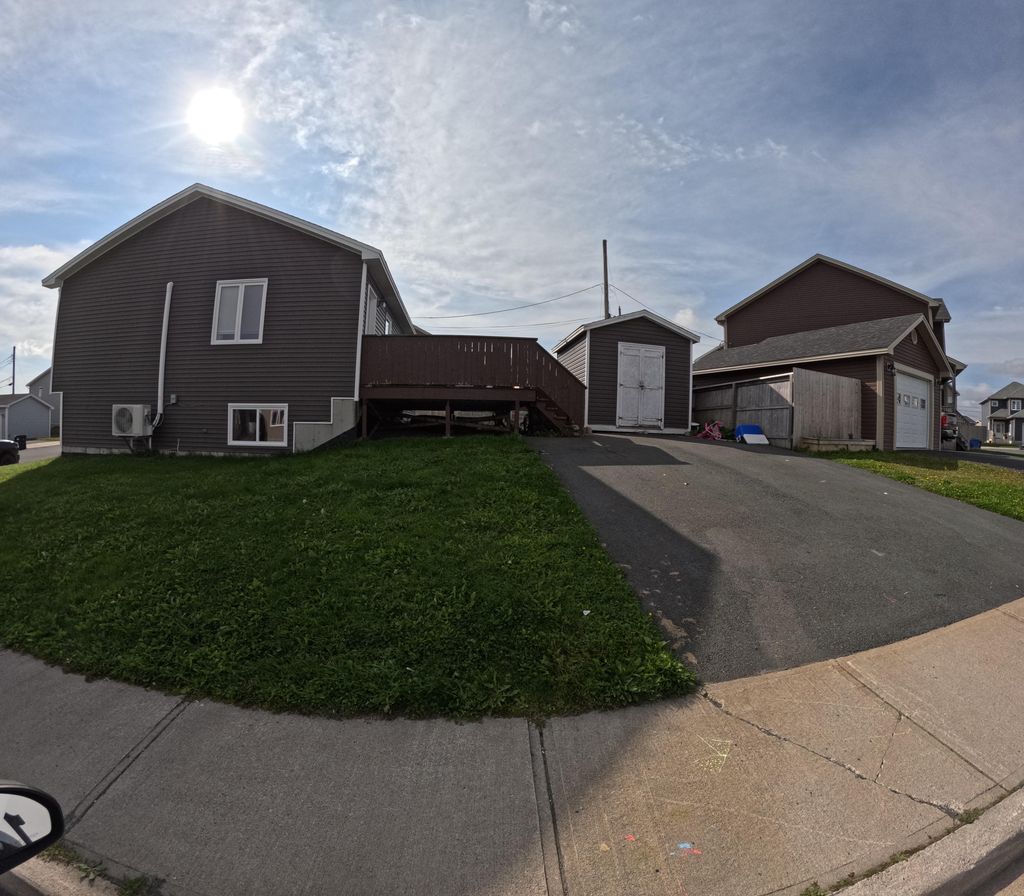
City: st_johns